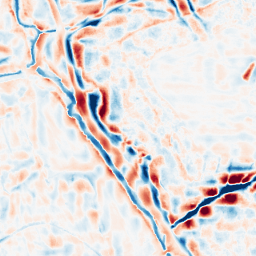
Category: wavelet
Decomposition family: wavelet_dwt
Decomposition parameters: wavelet: sym4
level: 4
Upsampling method: bilinear
Upsampling parameters: scale: 8
Upsampling scale: 8